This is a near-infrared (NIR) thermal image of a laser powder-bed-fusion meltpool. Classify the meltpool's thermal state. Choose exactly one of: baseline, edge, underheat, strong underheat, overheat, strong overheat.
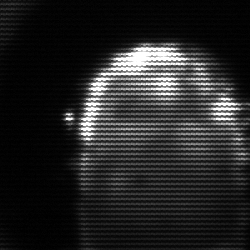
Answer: baseline